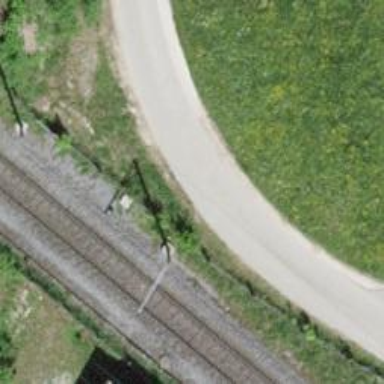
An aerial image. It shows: Track with grade1 tracktype.